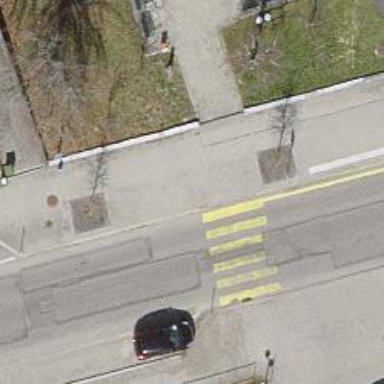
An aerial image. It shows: Sidewalk.